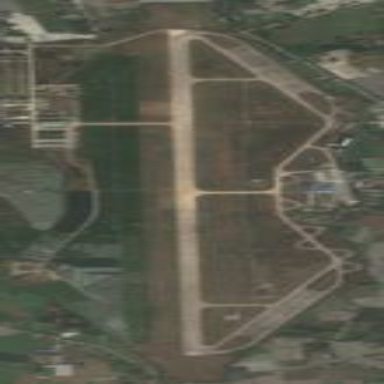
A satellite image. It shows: Military airfield located within larger aerodrome area.